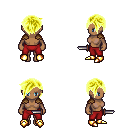
a pixel art fantasy rpg character, female body template, human, dark skin, leather shoulder armor, red pants, gold pixie cut hairstyle, gold boots, dagger, four views (front, back, left, right), 2x2 character sprite sheet, small pixel art, hard edges, no anti-aliasing